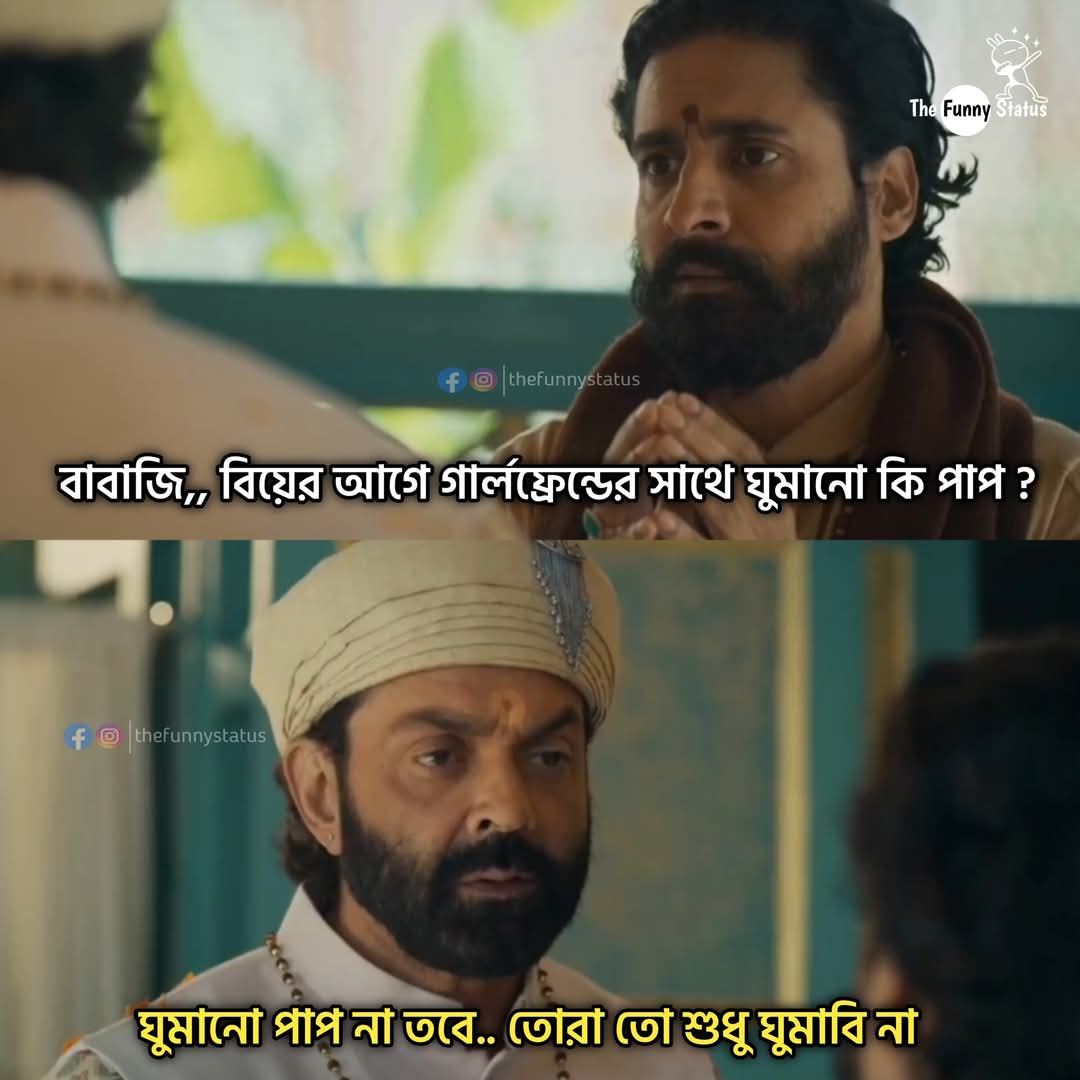
Text: বাবাজি,, বিয়ের আগে গার্লফ্রেন্ডের সাথে ঘুমানো কি পাপ?
ঘুমানো পাপ না তবে.. তোরা তো শুধু ঘুমাবি না
Label: Non Hate